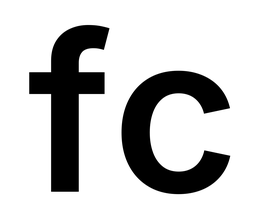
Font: Inter_SemiBold